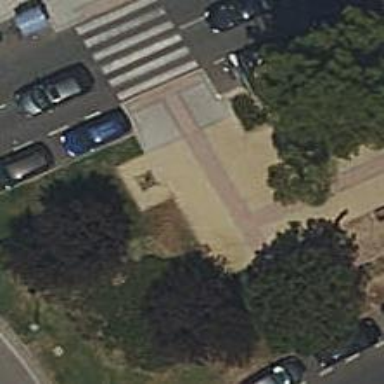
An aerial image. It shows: Footway made of paving stones.